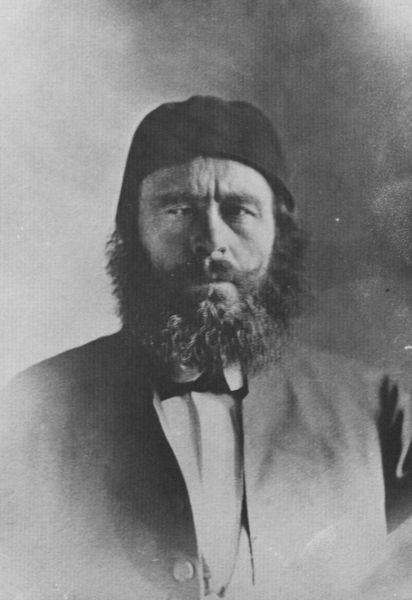
Titel: Mohammed Said Pascha (1822-1863)
Künstler: Gaspard-Félix Tournachon
Schlagwörter: mann, anzug, bart, hemd, kappe, mütze, gesicht, porträt, ernst, grimmig, fliege, kritisch, weste, foto, schwarzweiß, skeptisch, blaß